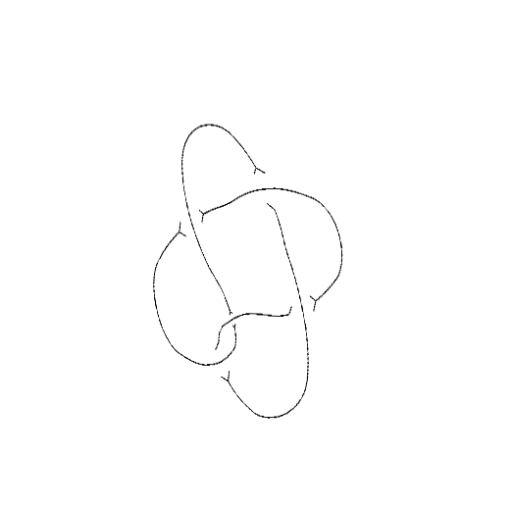
Crossing number: 5